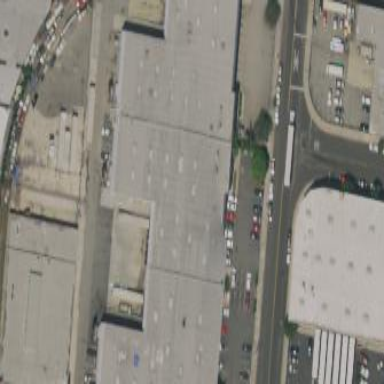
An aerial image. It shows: Warehouse building.